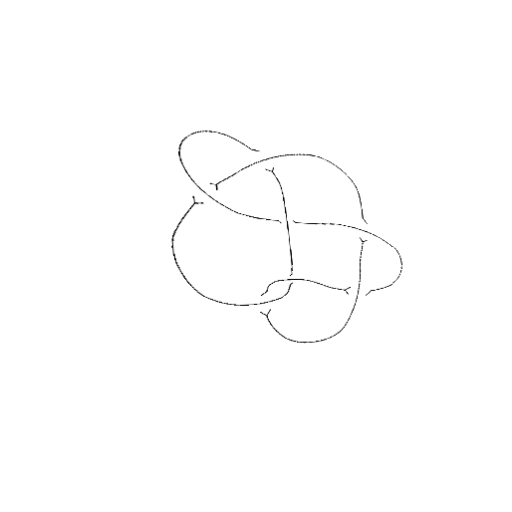
Crossing number: 7